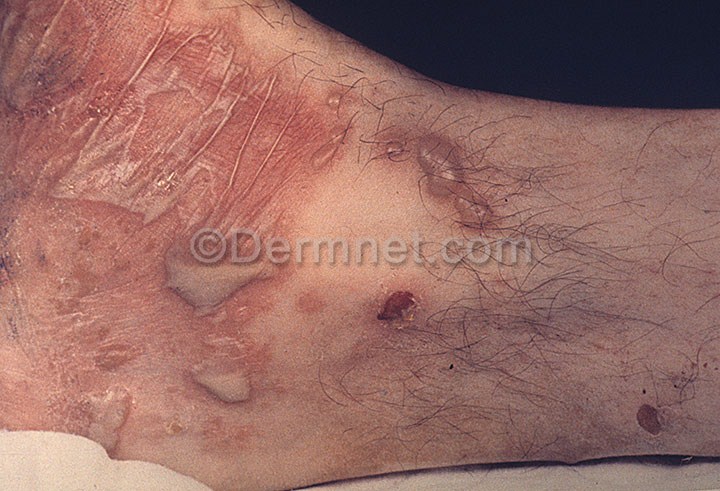
Disease: Bullous Disease Photos